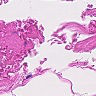
Metastatic tissue present: no